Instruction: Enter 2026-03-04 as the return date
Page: home
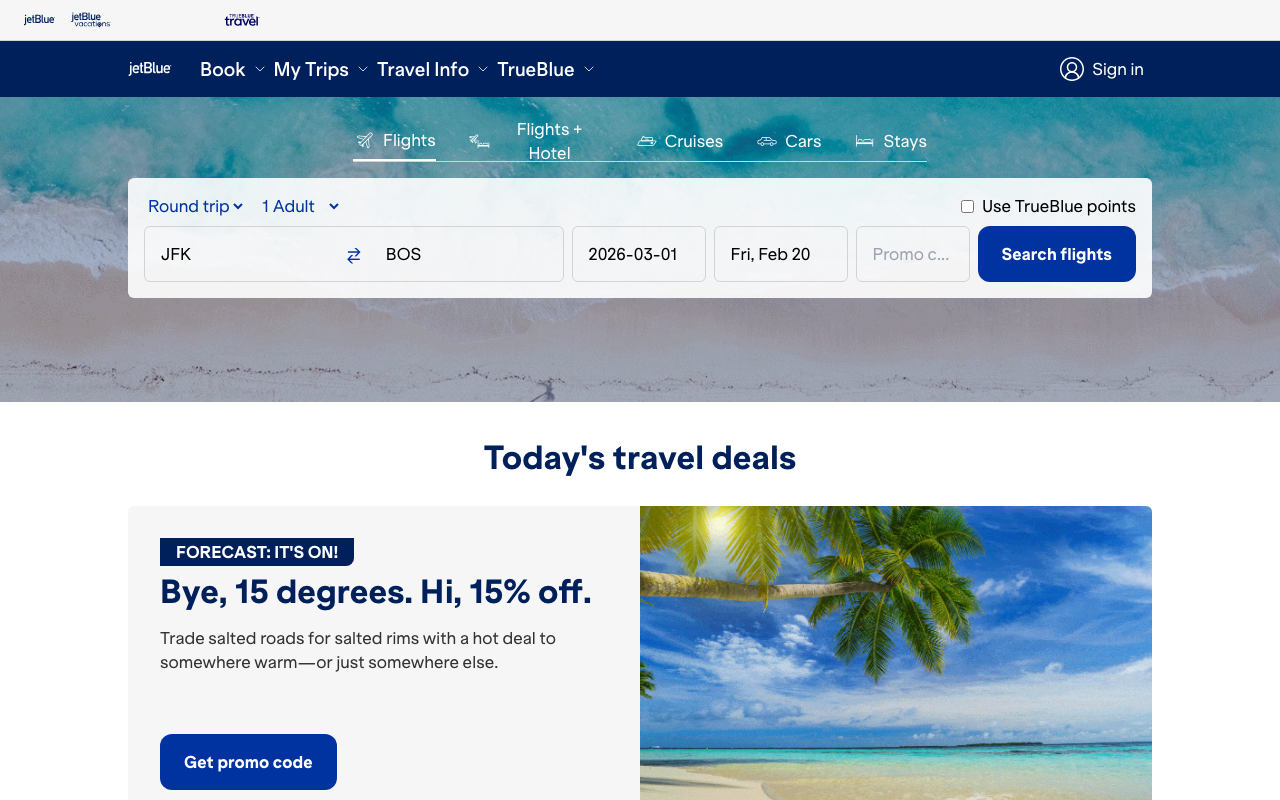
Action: type